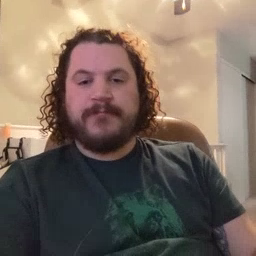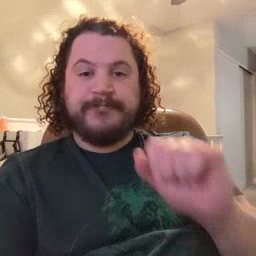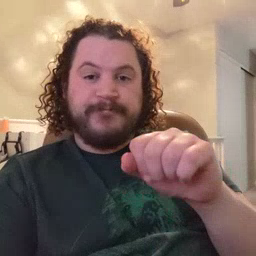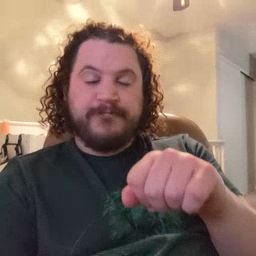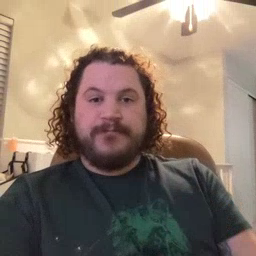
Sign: yes